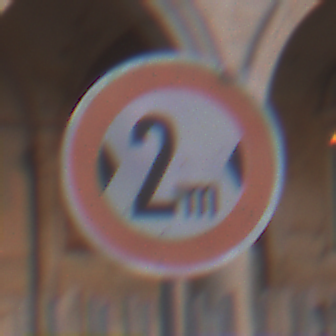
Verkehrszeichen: TatsaechlicheBreite2
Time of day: SunriseSunset
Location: Outdoor (Urban)
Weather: Clear
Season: NotSpecified
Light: Natural